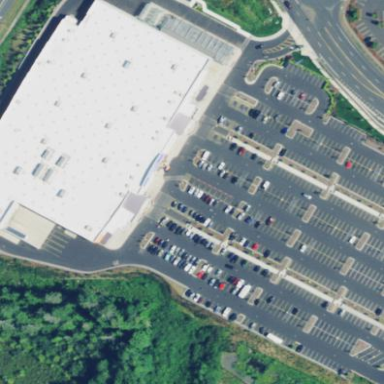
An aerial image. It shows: Retail area.